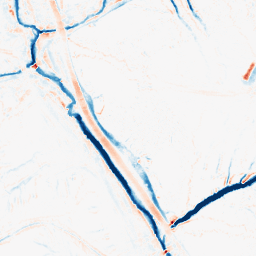
Category: morphological
Decomposition family: morphological
Decomposition parameters: operation: average
size: 5
Upsampling method: cubic_mitchell
Upsampling parameters: scale: 2
Upsampling scale: 2